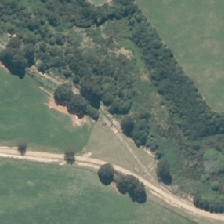
Land cover: herbaceous_freshwater_vege